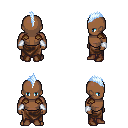
a pixel art fantasy rpg character, male body template, human, dark skin, leather shoulder armor, robe skirt, white cyan mohawk hairstyle, white cloth bracers, brown shoes, four views (front, back, left, right), 2x2 character sprite sheet, small pixel art, hard edges, no anti-aliasing